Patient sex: M
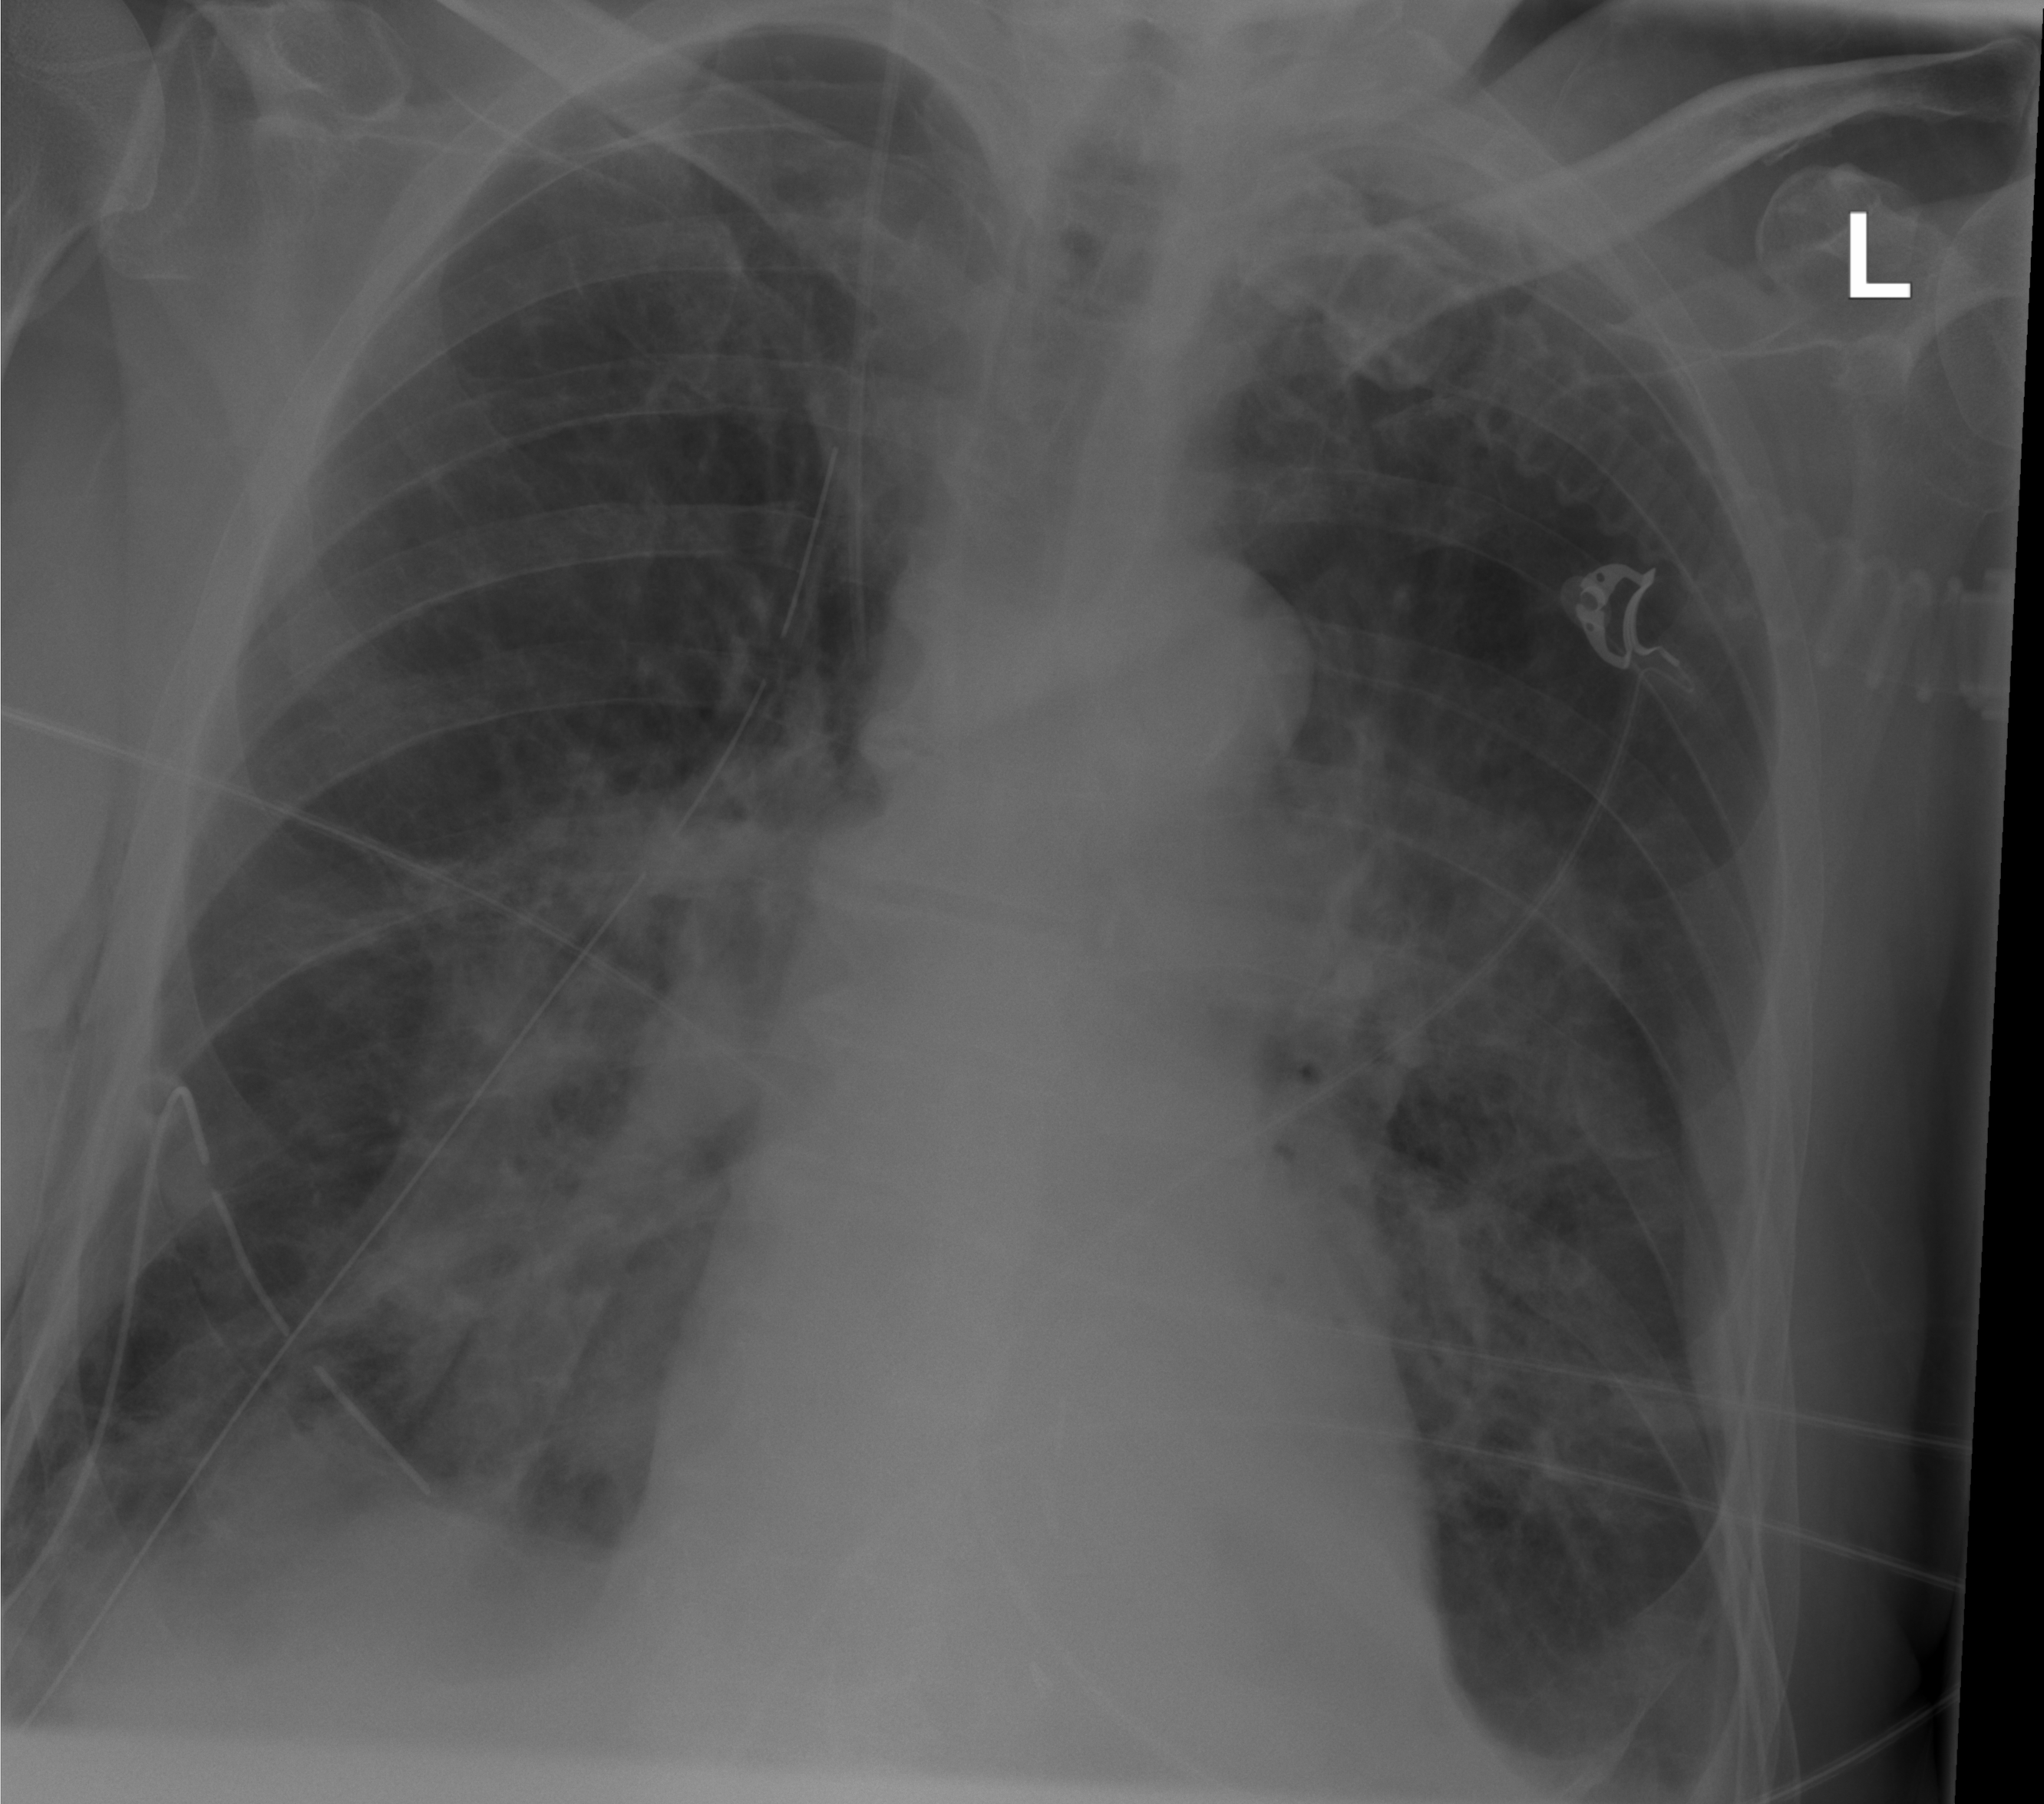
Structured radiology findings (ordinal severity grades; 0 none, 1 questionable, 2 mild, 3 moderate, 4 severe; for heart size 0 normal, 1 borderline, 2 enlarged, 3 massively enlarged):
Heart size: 0
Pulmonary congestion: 0
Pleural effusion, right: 2
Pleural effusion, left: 1
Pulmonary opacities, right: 3
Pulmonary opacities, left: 3
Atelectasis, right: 2
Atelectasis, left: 2